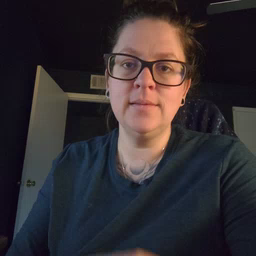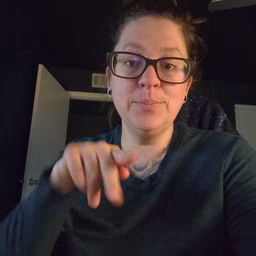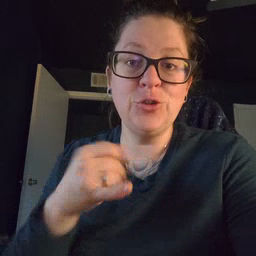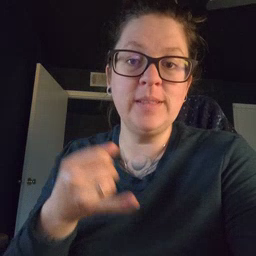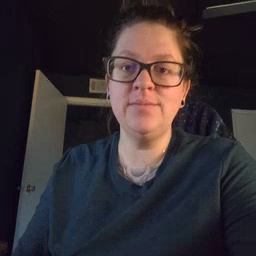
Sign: pajamas